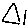
Label: triangle